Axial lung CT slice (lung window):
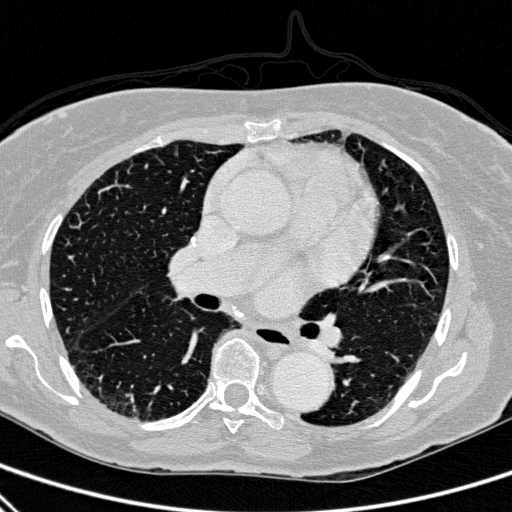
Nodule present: no